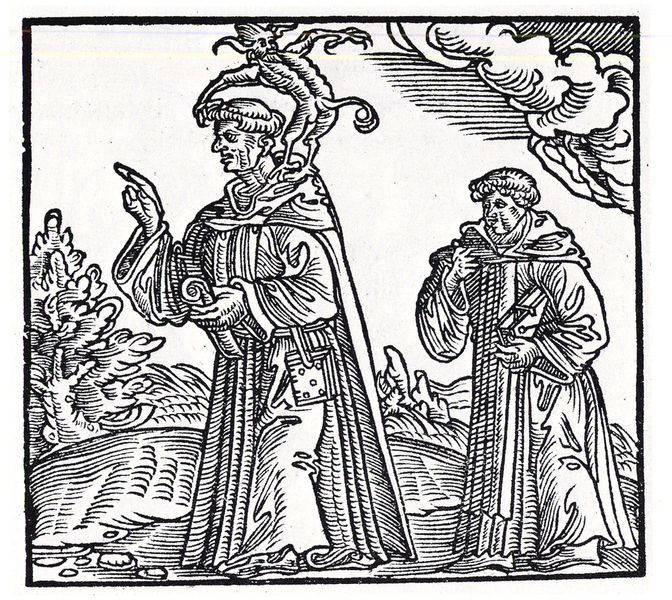
Titel: Die beiden Propheten
Künstler: Georg Lemberger
Institution: (Seriendruck)
Schlagwörter: baum, gott, hand, himmel, kopf, mann, umhang, wolken, bäume, landschaft, finger, holz, mund, männer, nase, schwarz, straße, weiss, zeichnung, gürtel, schloss, weg, wolke, augen, bibel, falten, gelehrte, hände, feld, wind, büsche, gehen, gewand, haare, kutte, mantel, gewänder, pflanzen, kinn, locken, ohren, schwanz, füße, holzschnitt, zwei, acker, sturm, einfach, nasen, zeigefinger, zeigen, striche, gang, buch, wandern, schlicht, druck, schraffur, stich, linoldruck, illustration, haarkranz, tasche, marsch, buchdruck, pfarrer, jesus, christlich, teufel, versuchung, priester, mönch, luther, predigt, heiliger, mönche, schriftrolle, kutten, jünger, gegenstand, petrus, teufelchen, kapuze, franziskaner, tonsur, weisen, pilger, mission, evangelium, judas, kapuzen, pilgerer, kupferdruck, gutenberg, fingre, saulus, kupferschnitt, bergpredigt, teuel, teufelholzschnitt